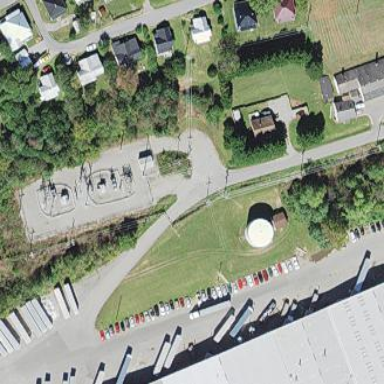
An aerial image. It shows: Distribution substation surrounded by fence.